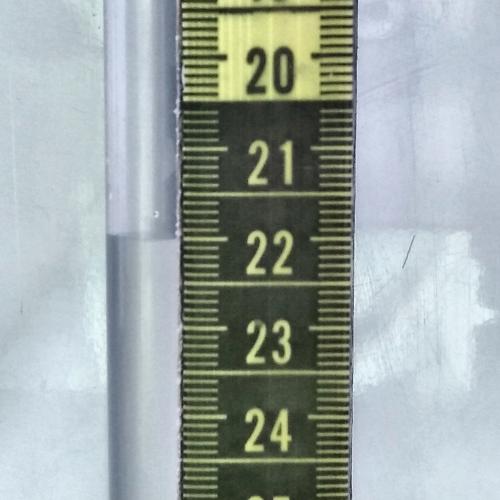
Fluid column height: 22.0 cm